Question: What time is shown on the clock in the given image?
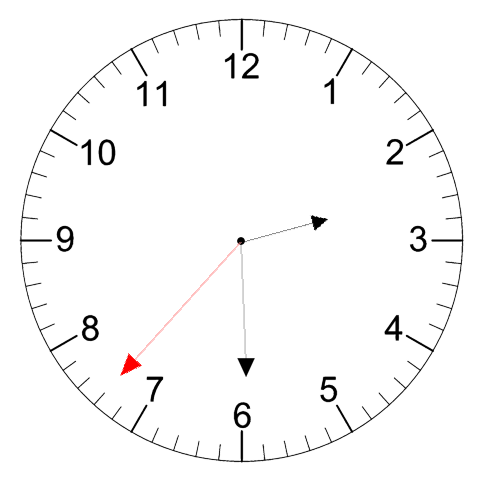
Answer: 02:29:37